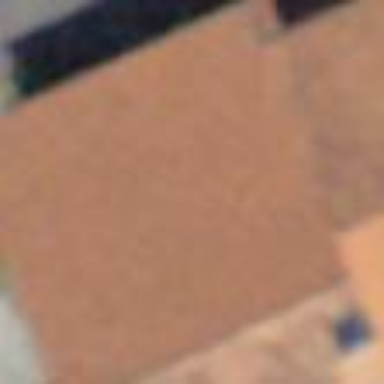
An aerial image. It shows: Barn.